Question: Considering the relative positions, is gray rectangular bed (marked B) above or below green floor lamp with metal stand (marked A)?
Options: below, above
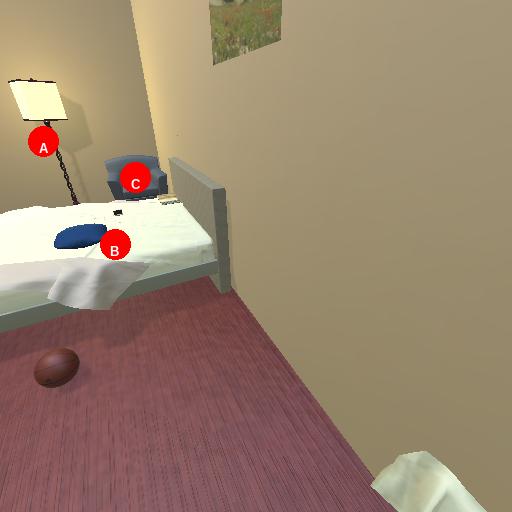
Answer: below